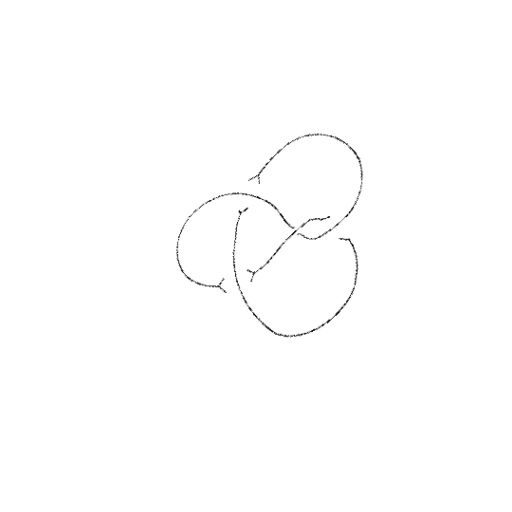
Crossing number: 4